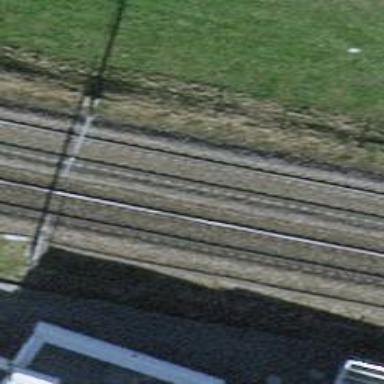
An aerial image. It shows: Railway signal.